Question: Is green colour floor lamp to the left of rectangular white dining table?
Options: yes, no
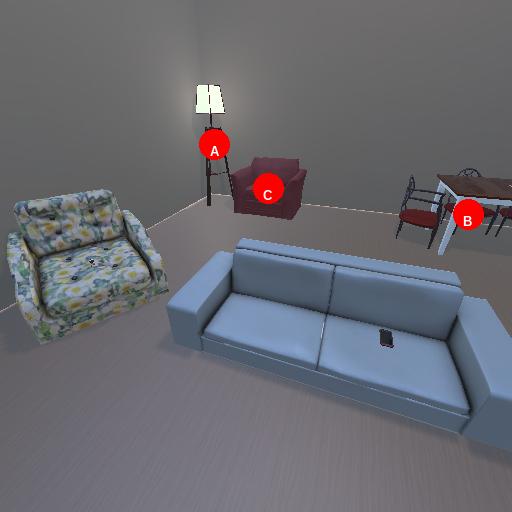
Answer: yes